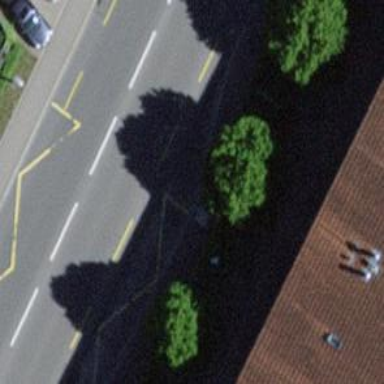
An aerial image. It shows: Platform for public transport on the road.